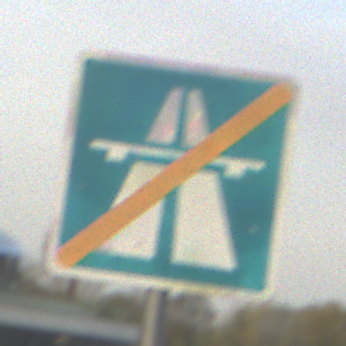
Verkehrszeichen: EndeAutbahn
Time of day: SunriseSunset
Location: Outdoor (Urban)
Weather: PartlyCloudy
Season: NotSpecified
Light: Natural